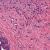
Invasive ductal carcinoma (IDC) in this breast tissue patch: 0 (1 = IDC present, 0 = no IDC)